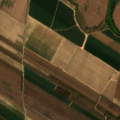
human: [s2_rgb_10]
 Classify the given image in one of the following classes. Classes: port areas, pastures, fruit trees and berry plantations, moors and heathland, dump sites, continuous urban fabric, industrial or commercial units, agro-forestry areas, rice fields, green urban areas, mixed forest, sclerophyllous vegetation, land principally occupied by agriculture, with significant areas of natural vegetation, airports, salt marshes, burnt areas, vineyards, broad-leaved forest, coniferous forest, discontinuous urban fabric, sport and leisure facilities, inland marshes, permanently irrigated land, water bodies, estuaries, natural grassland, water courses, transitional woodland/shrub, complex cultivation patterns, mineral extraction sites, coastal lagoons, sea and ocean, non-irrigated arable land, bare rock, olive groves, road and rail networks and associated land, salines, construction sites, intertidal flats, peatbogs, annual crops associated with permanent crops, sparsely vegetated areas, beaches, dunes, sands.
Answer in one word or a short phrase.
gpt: permanently irrigated land, complex cultivation patterns